Question:
I'm working on mobile app. I'm trying to align an image outside the div, but couldnt.
pls help me , thanks in advance .
this is what i tried
'''
<div id="page1" data-role="page">
<div data-role="header" data-position='fixed'>
<h1>Center table</h1>
</div>
<div data-role="content">
<div class="centeredTable">
<table>
<tr>
<td>
<img src="http://lorempixel.com/26/26/food/1/" ; />
</td>
<td><a href="#" class="ui-btn ui-corner-all custom-btn ui-shadow ui-mini">sunday</a>
</td>
</tr>
</table>
</div>
</div>
<div> <img src="http://lorempixel.com/26/26/food/1/" ; /></div>
'''
'''
div.centeredTable {
margin: 0 auto;
width: 400px;
background-color: #bbb
}
.centeredTable table {
width: 100%;
}
.centeredTable td {
vertical-align: middle;
text-align: center;
}
.centeredTable tr td:first-child {
width: 20%;
}
.centeredTable tr td:last-child {
width: 80%;
}
'''
I have another image which i want to fit outside the div, which i'm not able to.
if i do so, div will be no more at the center
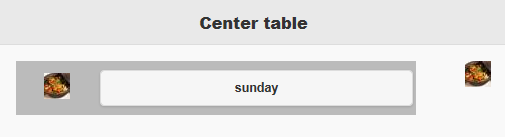
Answer: Add class to imgs parent, for example centeredImage:
'''
<div class="centeredImage">
<img src="http://lorempixel.com/26/26/food/1/" ; />
</div>
'''
Then add CSS style:
'''
.centeredImage {
text-align: center;
}
'''
Here is <URL>